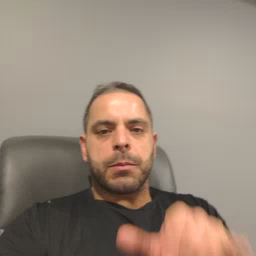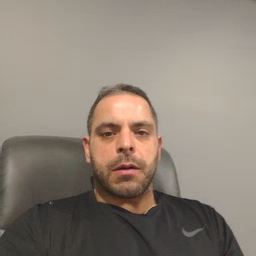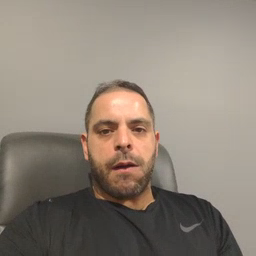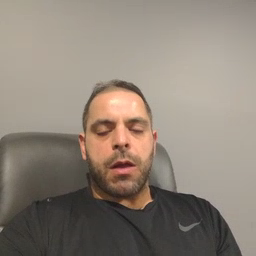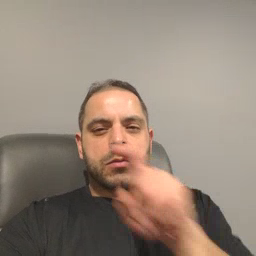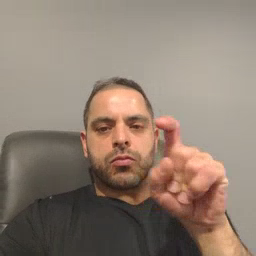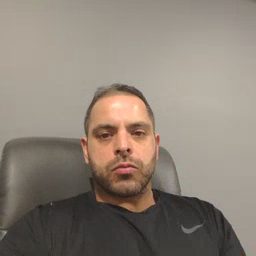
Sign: closet